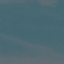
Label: SeaLake